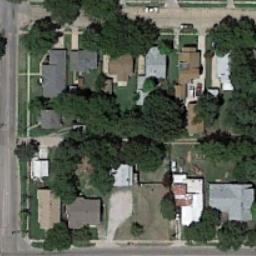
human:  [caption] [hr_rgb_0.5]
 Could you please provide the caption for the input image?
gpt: Many trees are in medium residential area .

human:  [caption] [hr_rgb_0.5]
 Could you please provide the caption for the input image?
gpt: The medium residential is on the grass next to some trees and road .

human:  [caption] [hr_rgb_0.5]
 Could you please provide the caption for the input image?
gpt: The medium residential area with some dense houses and trees is surrounded by roads .

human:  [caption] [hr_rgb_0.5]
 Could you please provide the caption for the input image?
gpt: Mid-sized housing estates are run-down .

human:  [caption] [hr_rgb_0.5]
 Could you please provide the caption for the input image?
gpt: There are some green trees and buildings on the medium residential area .